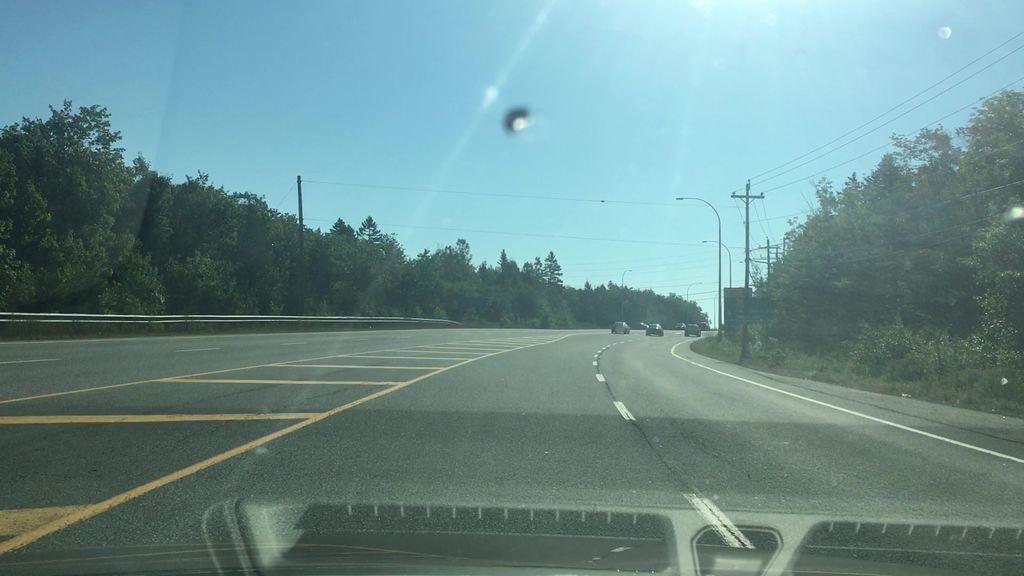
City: halifax